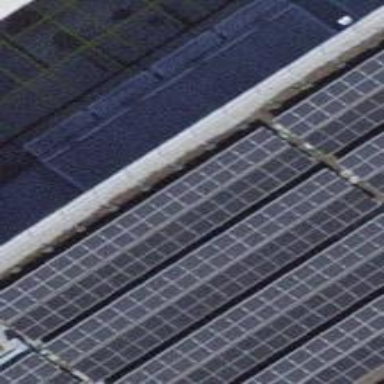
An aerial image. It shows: Solar power generator.